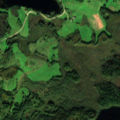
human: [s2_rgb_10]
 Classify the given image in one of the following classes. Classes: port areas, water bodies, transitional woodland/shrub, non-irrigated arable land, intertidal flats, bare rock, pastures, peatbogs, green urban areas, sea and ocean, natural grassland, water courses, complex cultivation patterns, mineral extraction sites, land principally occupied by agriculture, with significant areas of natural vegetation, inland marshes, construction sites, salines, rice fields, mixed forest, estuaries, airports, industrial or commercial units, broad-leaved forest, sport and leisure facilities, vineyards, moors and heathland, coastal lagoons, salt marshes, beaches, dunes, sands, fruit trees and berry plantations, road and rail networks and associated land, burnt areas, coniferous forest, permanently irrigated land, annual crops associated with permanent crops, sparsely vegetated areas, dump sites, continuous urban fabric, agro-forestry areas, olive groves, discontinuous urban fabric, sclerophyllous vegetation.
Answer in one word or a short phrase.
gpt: complex cultivation patterns, land principally occupied by agriculture, with significant areas of natural vegetation, mixed forest, transitional woodland/shrub, water bodies